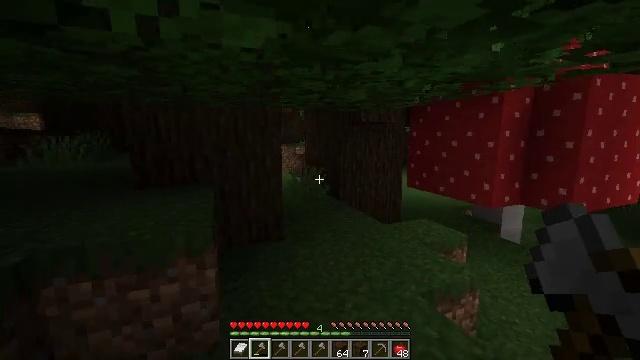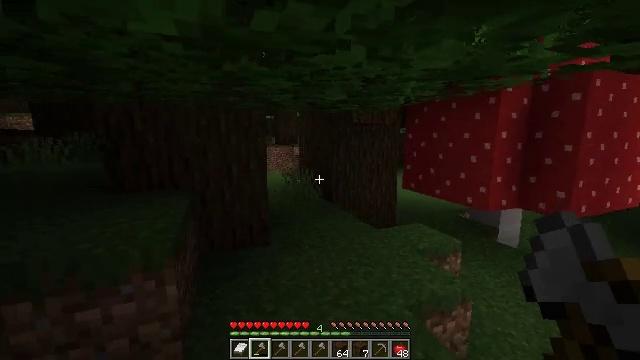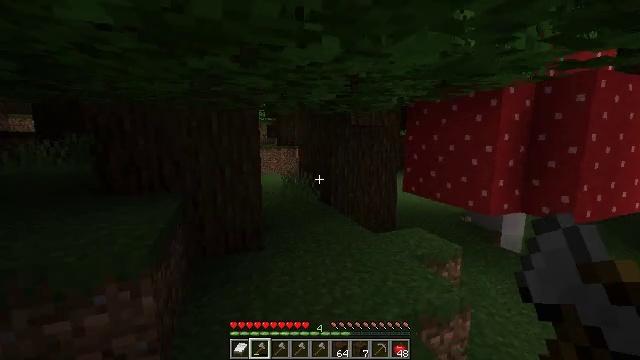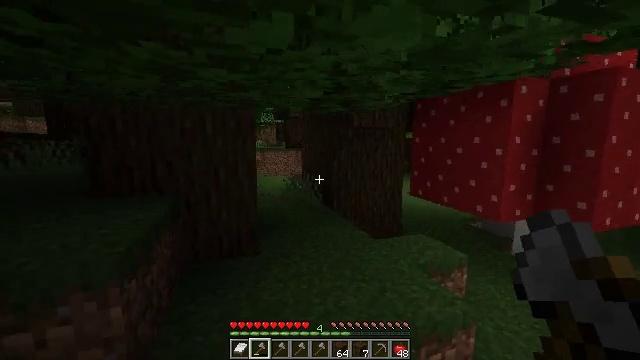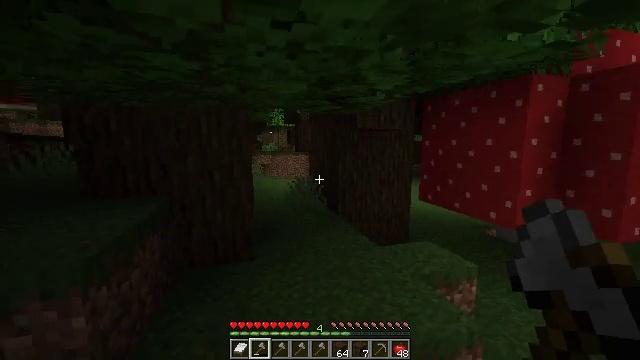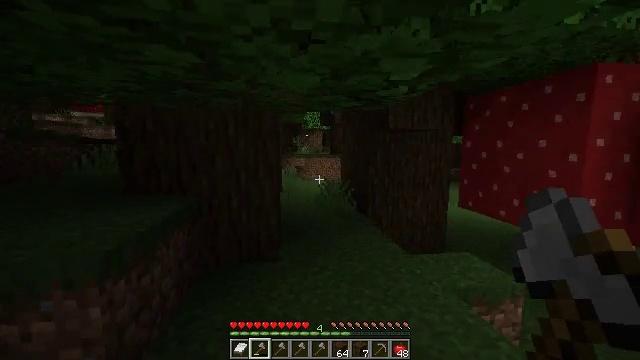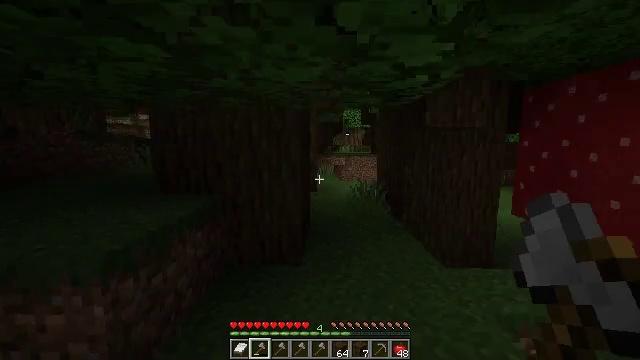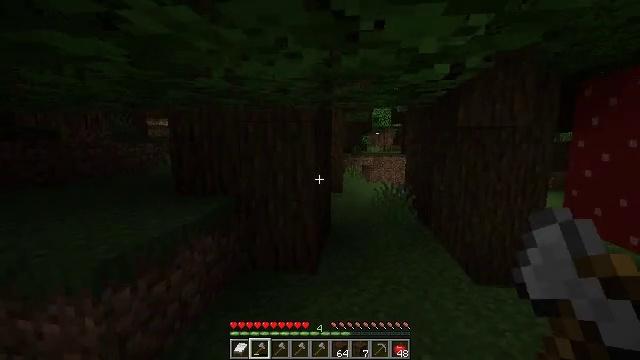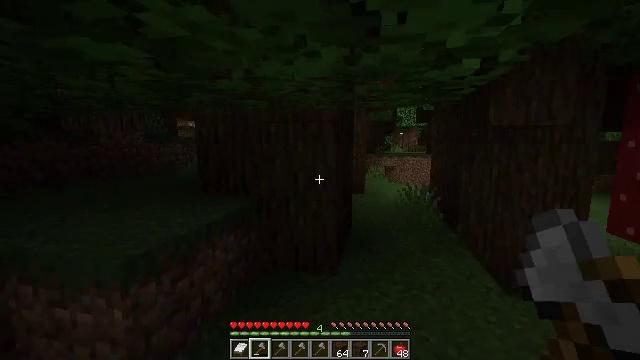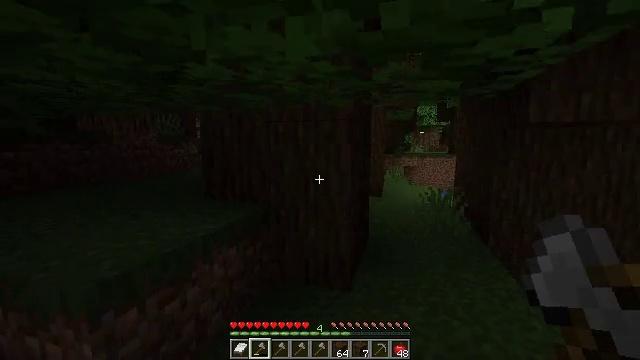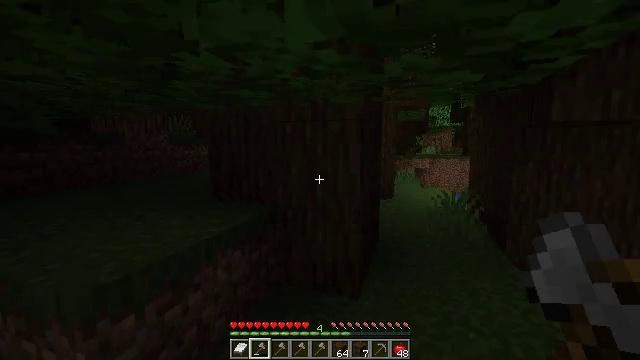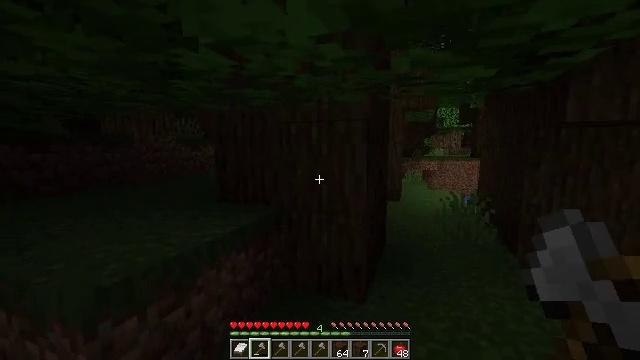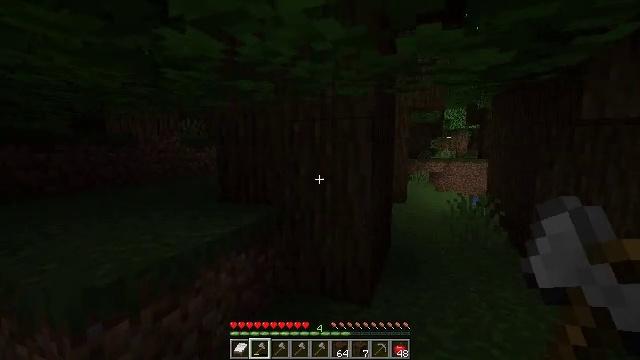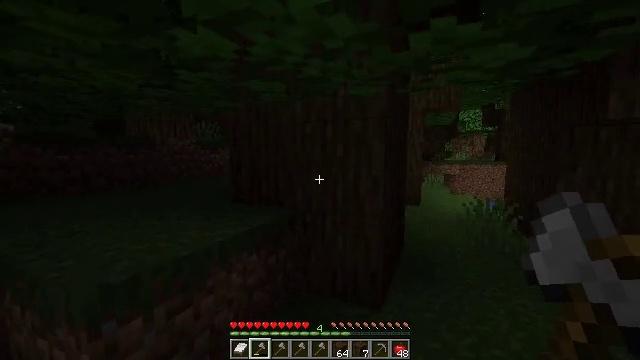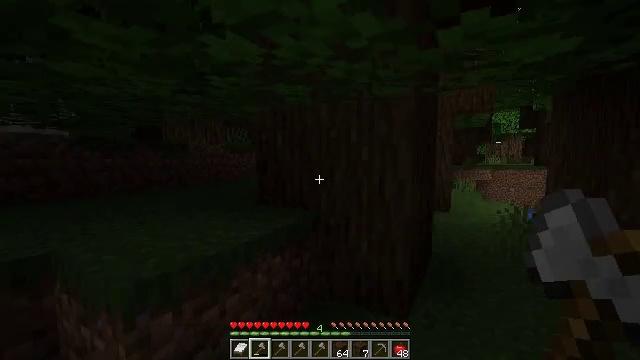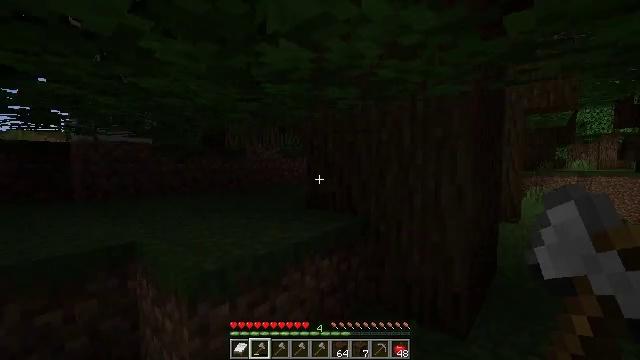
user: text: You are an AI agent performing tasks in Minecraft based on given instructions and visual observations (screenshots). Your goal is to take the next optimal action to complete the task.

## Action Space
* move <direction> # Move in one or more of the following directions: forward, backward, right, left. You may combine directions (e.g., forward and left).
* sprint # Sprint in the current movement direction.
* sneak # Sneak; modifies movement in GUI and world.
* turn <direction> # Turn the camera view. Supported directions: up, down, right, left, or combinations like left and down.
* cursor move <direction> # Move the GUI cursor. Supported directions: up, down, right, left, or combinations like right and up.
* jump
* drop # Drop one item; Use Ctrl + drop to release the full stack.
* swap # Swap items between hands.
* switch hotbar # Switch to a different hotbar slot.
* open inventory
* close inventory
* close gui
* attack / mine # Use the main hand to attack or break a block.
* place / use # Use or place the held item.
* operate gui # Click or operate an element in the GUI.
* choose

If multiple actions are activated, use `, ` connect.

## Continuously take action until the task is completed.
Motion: motion action
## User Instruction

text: Mine the birch log from the tree.
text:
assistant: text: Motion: move forward and move right
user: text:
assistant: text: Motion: move forward and move right
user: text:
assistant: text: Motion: move forward and move right, turn left
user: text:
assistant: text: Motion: move forward and move right, turn left
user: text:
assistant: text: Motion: move forward and move right, turn left
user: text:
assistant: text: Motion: move forward and move right, turn left
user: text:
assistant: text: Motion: move forward, turn left
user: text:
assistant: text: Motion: move forward, turn left
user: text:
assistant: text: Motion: move forward, turn left
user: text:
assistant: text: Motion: turn left
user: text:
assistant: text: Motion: turn left
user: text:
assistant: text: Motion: turn left
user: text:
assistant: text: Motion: turn left
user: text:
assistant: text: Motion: turn left
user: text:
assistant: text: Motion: turn left and up
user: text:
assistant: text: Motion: turn left and up
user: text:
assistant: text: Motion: turn left and up
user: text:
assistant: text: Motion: turn left and up
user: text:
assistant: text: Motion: turn left and up
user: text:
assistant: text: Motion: turn left
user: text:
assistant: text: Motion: no_op
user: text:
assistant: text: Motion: no_op
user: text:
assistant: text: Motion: no_op
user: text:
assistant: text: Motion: no_op
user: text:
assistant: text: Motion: no_op
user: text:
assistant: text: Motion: turn left and up
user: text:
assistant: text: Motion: turn up
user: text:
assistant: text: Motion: no_op
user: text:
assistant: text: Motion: turn right
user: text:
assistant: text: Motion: turn right